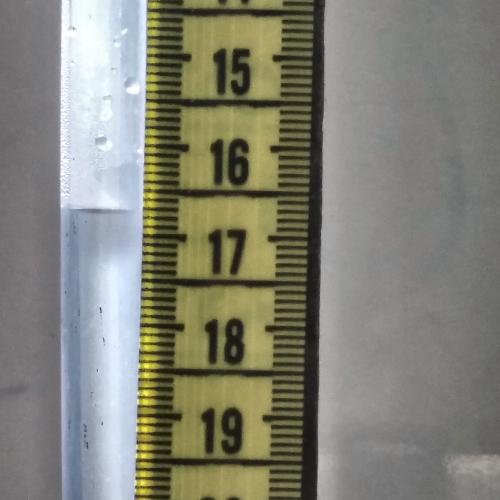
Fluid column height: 16.7 cm